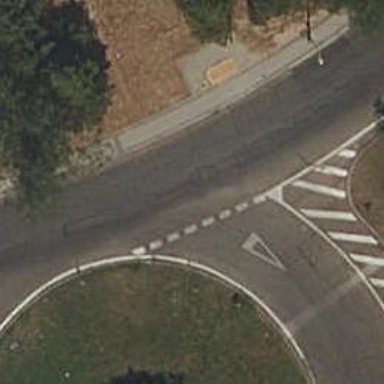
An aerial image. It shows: Road with "give way" sign.